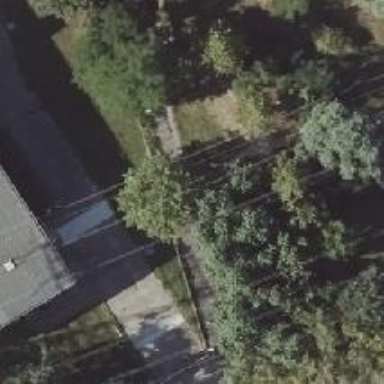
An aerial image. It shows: Footway along the road.